Question: Count the number of objects in the diagram.
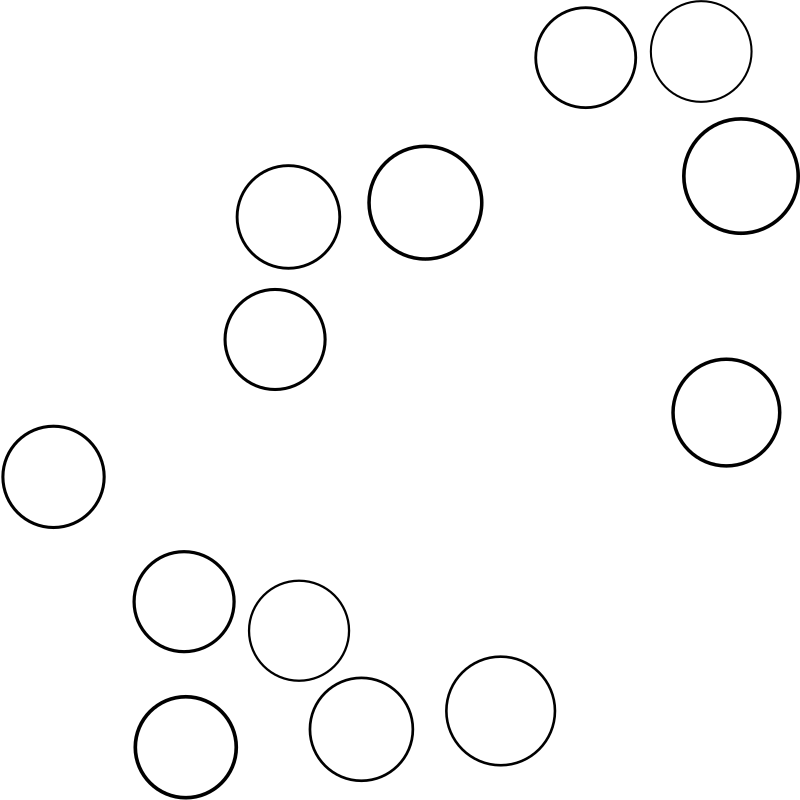
Answer: 13